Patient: sex M, age 71
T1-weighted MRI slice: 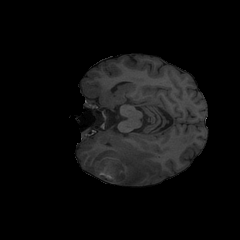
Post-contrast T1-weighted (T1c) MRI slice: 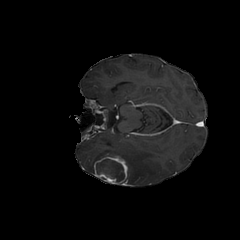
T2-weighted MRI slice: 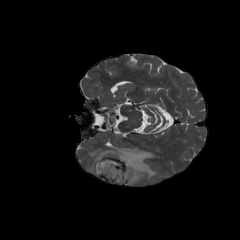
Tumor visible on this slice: yes
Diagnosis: Glioblastoma, IDH-wildtype
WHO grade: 4